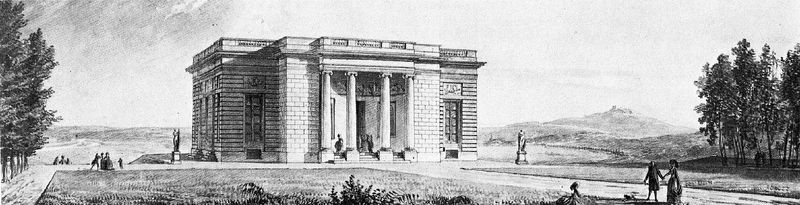
Titel: Der Pavillon von Louveciennes
Künstler: Claude Nicolas Ledoux
Standort: Louveciennes (EU - F - Ile-de-France)
Schlagwörter: baum, bäume, landschaft, menschen, fenster, säule, säulen, zeichnung, gebäude, haus, park, rasen, weg, hügel, paar, wald, aussicht, mauer, stufen, palast, balustrade, quer, portikus, neue wache, prunkvoll, zeichnungaussicht